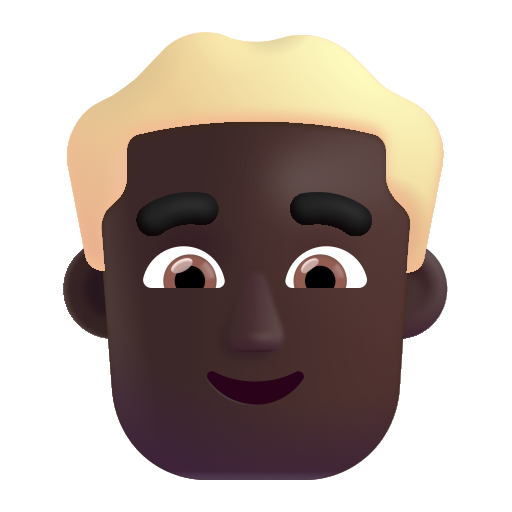
man blonde hair color dark